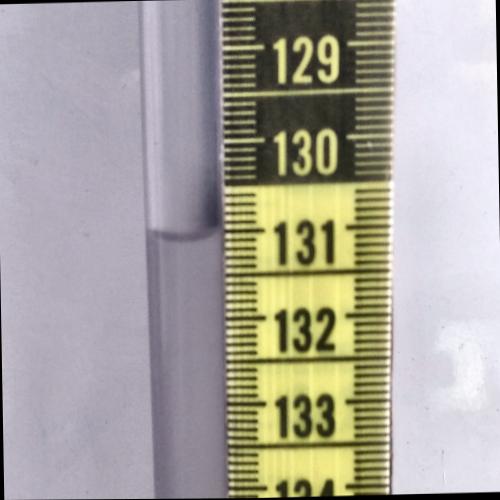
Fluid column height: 131.0 cm